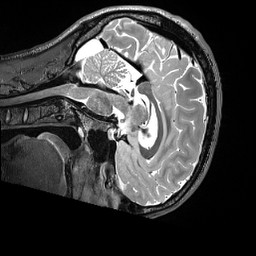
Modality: T2w
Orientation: sagittal
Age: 26
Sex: male
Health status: ill
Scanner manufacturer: siemens
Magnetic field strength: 3 T
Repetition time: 3.2 s
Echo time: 0.563 s